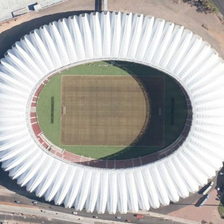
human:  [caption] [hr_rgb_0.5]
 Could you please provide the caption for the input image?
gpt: a road with some cars are near a large white ring runway shaped stadium .

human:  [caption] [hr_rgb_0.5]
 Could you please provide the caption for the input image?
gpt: a road with some cars are near a large white ring runway shaped stadium .

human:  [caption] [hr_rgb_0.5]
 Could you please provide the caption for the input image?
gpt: a road with some cars are near a large white ring runway shaped stadium .

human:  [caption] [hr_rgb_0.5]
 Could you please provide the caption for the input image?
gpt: a road with some cars are near a large white ring runway shaped stadium .

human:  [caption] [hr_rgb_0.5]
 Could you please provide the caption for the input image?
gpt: a road with some cars are near a large white ring runway shaped stadium .